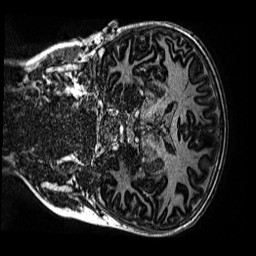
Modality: MP2RAGE
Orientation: coronal
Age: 11
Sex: male
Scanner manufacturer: siemens
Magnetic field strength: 3 T
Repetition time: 4 s
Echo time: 0.00299 s